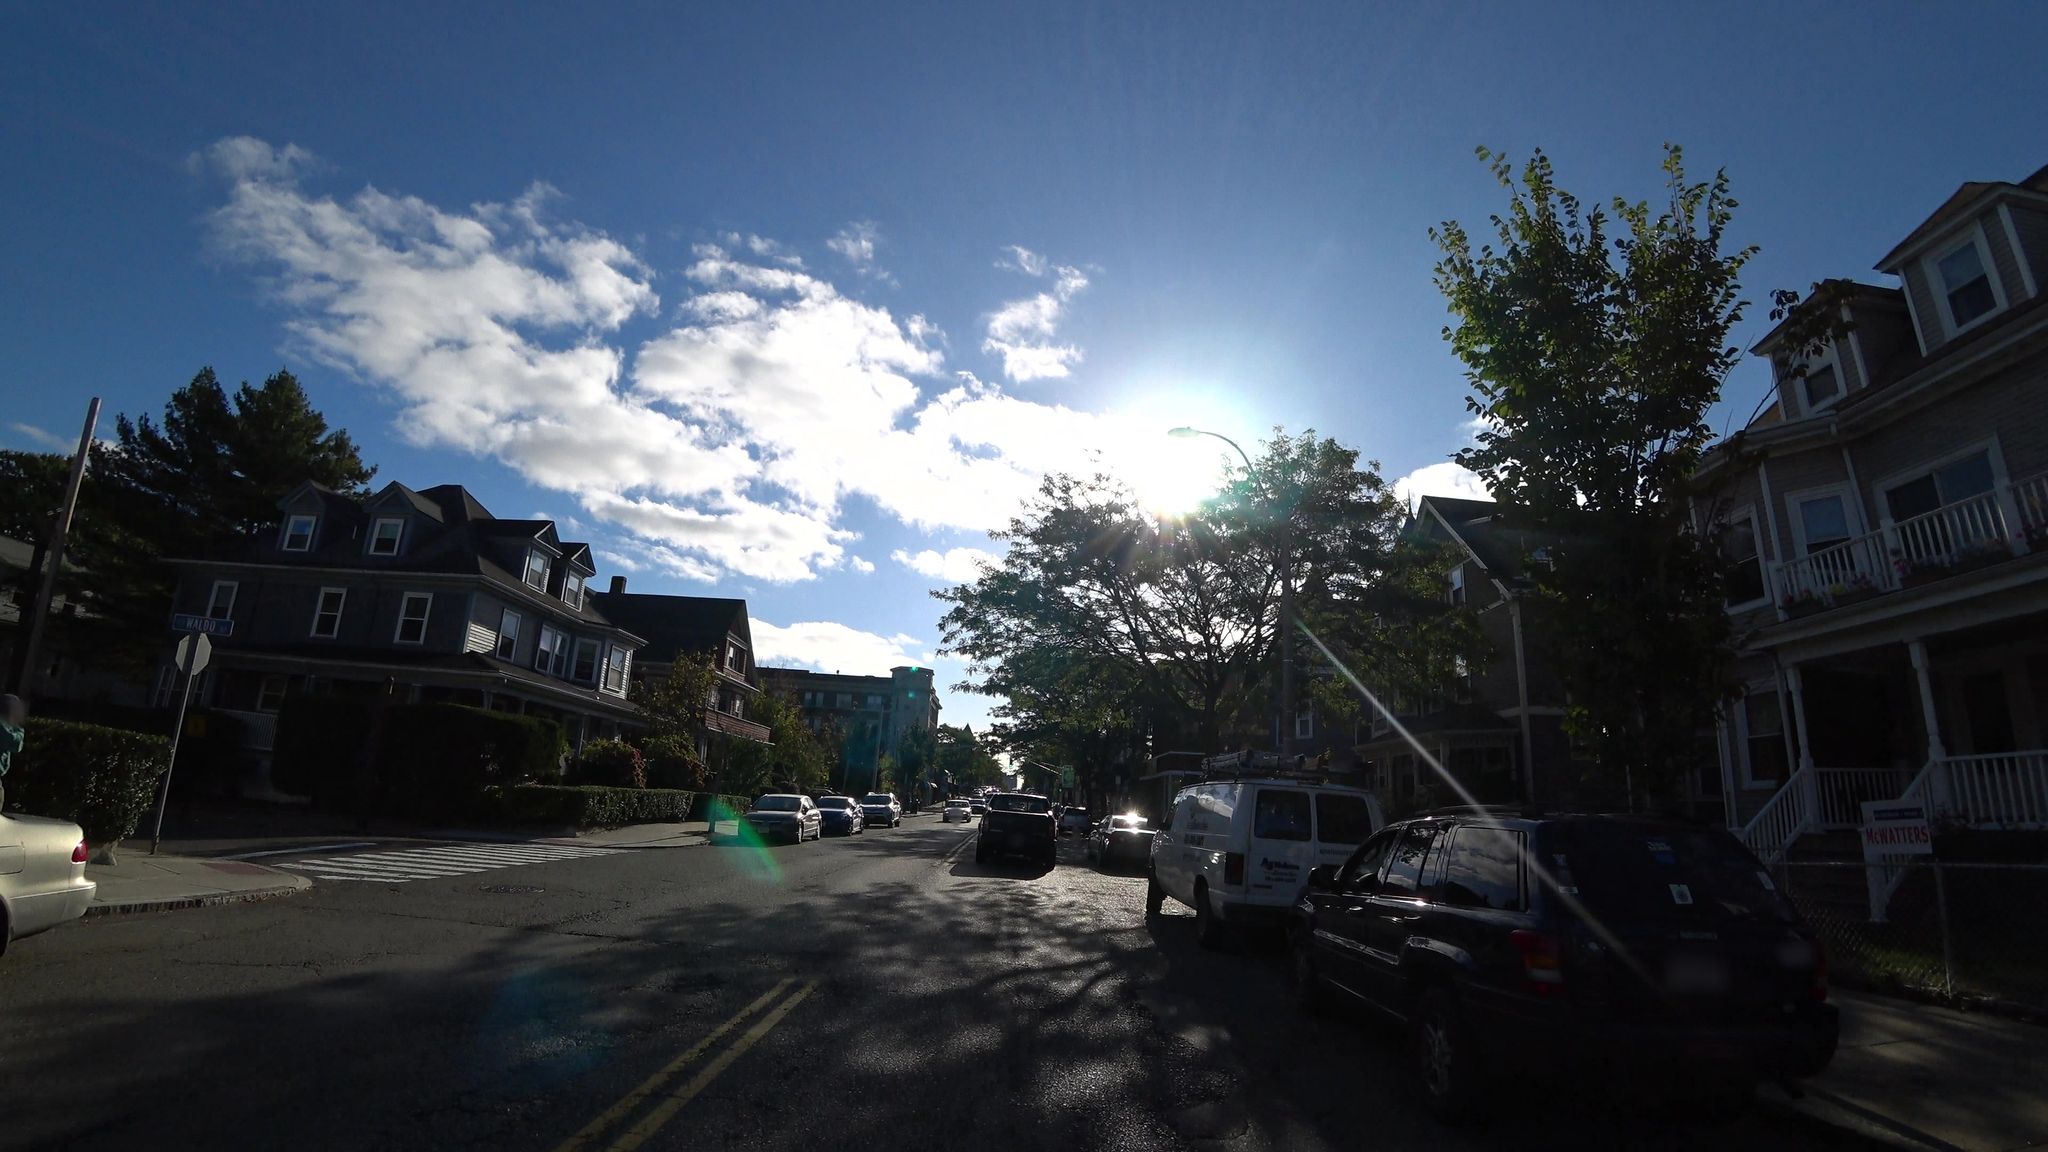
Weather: clear
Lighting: day
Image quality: good
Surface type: cycling surface
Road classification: secondary
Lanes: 2
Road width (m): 18.3
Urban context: urban centre
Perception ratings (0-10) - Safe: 8.04, Lively: 8.92, Beautiful: 7.97, Boring: 1.76, Depressing: 2.56, Wealthy: 5.44